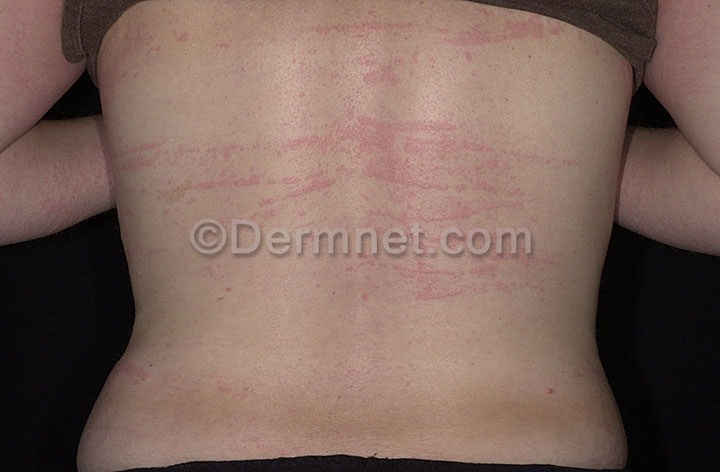
Disease: Urticaria Hives